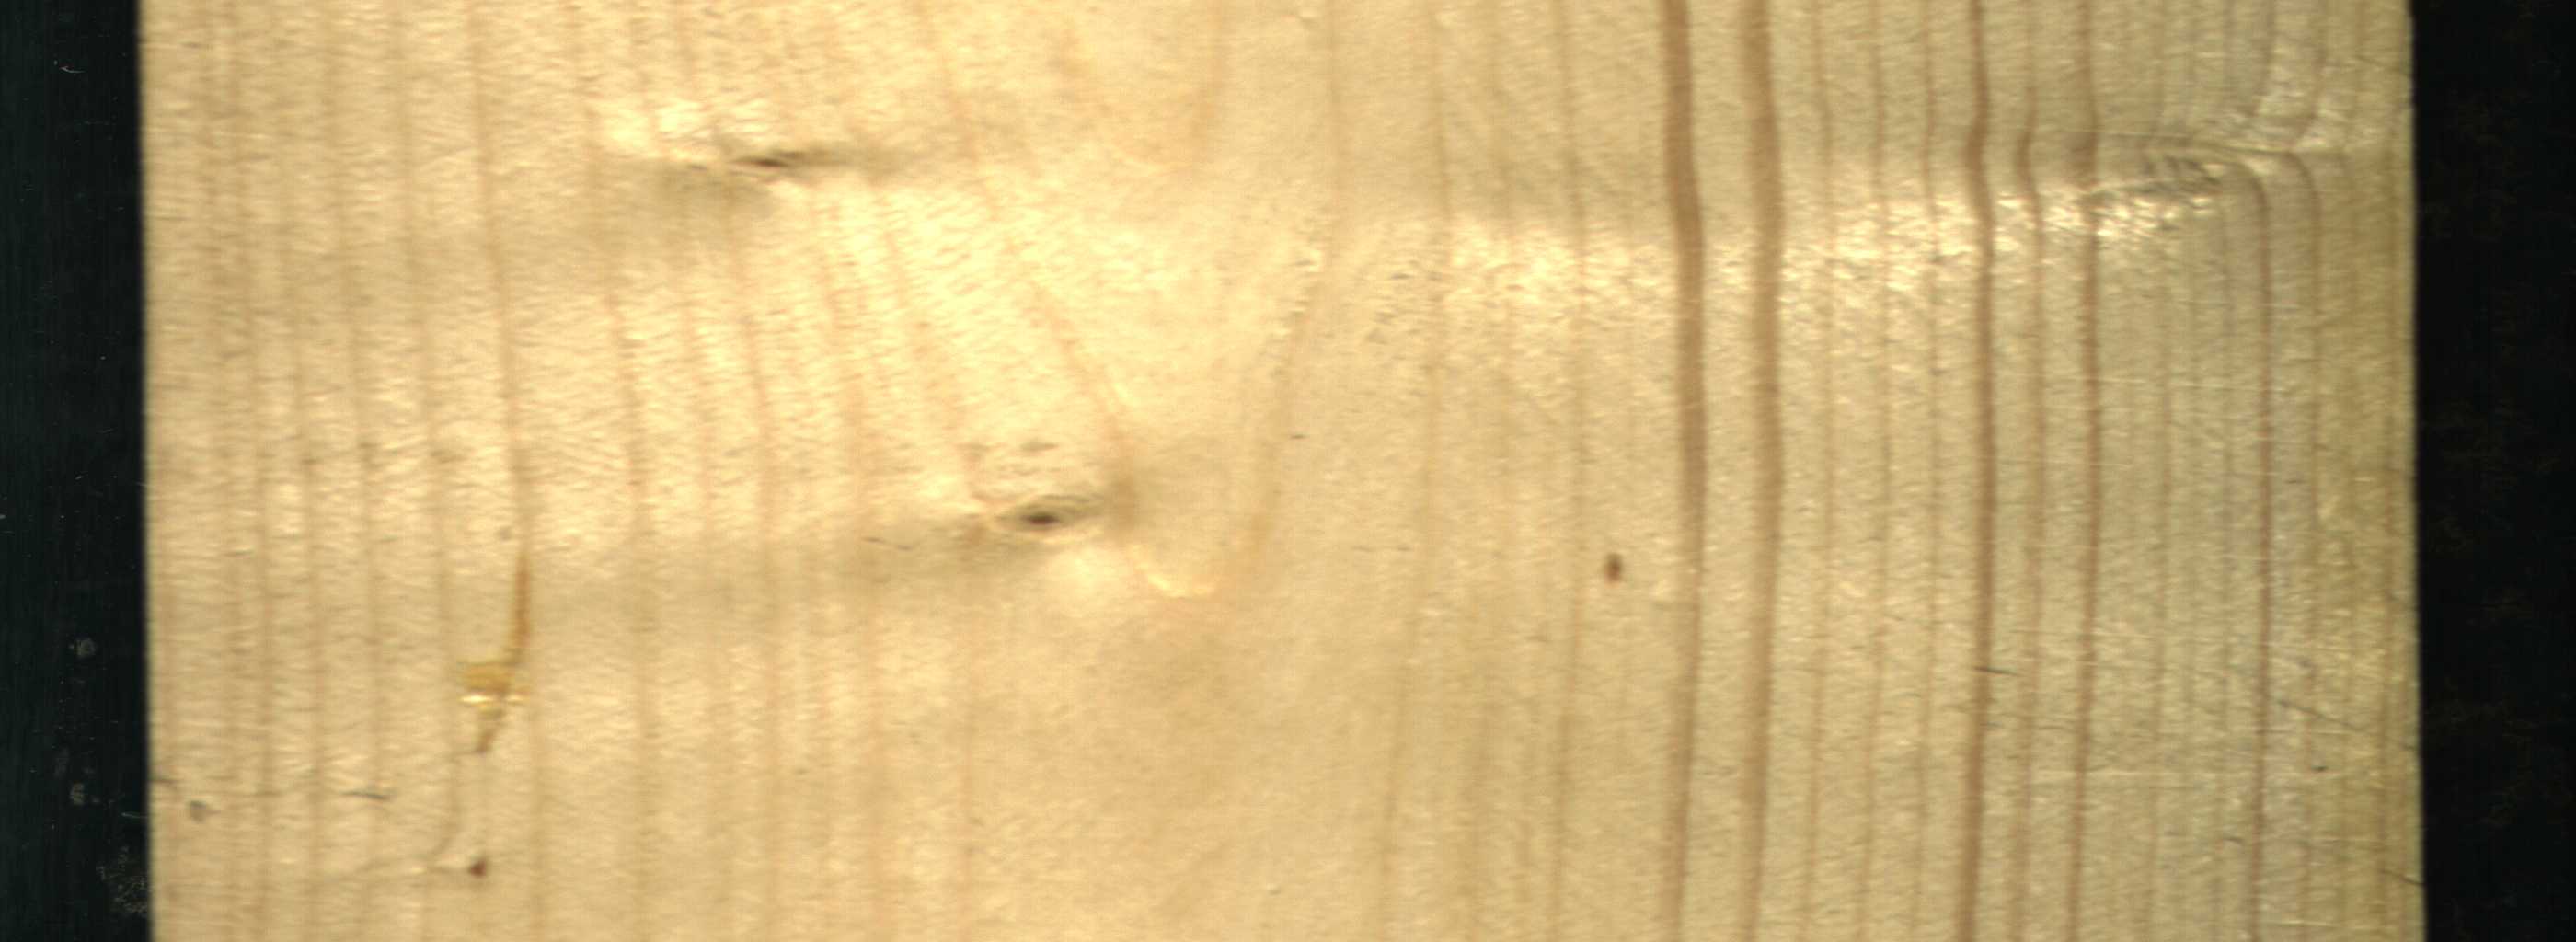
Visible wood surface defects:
resin
Live_Knot